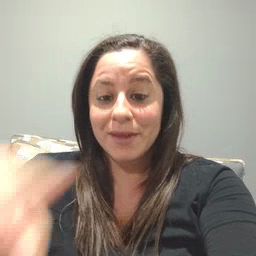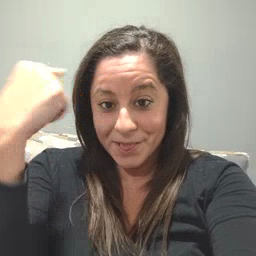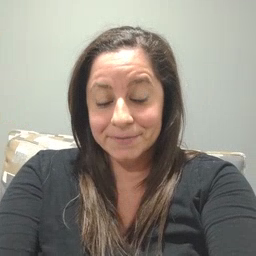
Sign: black